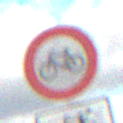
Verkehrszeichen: VerbotRadverkehr
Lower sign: EinspurigeFahrzeugeFrei4
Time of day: SunriseSunset
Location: Outdoor (RoadRail)
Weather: PartlyCloudy
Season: NotSpecified
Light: Natural